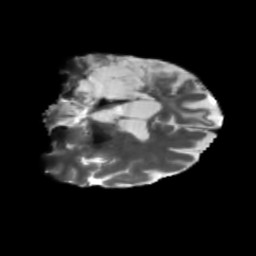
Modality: T2w
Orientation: coronal
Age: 63
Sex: female
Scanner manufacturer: siemens
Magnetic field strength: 3 T
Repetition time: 5.25 s
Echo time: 0.08 s